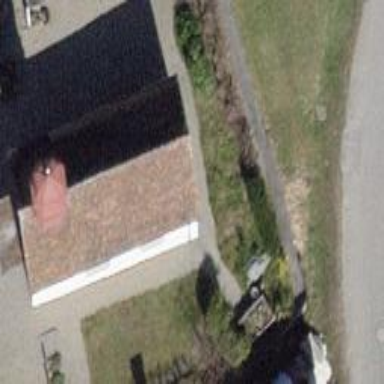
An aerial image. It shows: Chapel building.